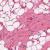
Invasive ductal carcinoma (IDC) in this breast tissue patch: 0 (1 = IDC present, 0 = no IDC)